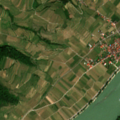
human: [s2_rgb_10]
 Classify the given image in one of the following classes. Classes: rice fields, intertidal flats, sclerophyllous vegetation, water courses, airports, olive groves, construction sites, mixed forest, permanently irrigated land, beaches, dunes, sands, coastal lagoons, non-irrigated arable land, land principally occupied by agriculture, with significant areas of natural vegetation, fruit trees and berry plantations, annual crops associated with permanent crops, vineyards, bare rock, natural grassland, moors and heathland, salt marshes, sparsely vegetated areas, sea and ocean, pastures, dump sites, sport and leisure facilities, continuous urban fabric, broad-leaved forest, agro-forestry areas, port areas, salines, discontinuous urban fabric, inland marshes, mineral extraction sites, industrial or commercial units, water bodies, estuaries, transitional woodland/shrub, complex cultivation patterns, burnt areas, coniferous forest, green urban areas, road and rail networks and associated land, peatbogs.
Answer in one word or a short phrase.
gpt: discontinuous urban fabric, vineyards, pastures, broad-leaved forest, mixed forest, water courses